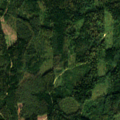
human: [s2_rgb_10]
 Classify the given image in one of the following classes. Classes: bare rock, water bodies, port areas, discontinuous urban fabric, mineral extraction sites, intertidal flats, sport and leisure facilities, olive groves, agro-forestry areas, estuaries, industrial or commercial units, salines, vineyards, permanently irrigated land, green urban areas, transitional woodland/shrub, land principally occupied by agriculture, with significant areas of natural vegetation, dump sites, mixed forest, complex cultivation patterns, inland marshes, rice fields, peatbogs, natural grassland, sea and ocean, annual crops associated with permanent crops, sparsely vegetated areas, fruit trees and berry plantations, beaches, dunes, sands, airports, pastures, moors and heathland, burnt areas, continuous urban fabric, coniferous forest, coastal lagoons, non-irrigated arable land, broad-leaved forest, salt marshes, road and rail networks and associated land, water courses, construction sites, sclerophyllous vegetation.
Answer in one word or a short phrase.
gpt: non-irrigated arable land, coniferous forest, mixed forest, transitional woodland/shrub